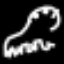
Label: frog